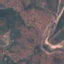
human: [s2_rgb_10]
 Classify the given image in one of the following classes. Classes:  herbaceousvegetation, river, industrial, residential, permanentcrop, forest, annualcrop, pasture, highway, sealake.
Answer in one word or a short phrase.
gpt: HerbaceousVegetation